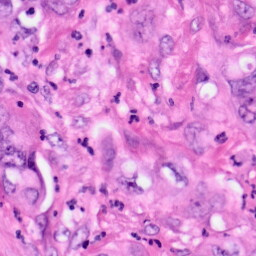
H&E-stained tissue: Pancreatic